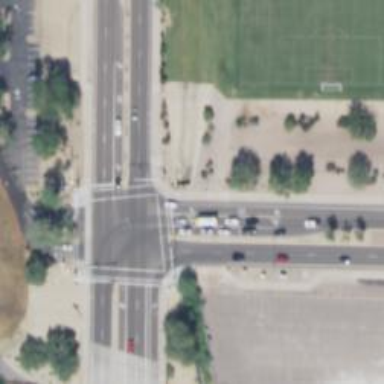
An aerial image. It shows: Solid stop line on the road.